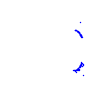
Particle: proton